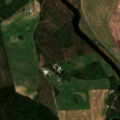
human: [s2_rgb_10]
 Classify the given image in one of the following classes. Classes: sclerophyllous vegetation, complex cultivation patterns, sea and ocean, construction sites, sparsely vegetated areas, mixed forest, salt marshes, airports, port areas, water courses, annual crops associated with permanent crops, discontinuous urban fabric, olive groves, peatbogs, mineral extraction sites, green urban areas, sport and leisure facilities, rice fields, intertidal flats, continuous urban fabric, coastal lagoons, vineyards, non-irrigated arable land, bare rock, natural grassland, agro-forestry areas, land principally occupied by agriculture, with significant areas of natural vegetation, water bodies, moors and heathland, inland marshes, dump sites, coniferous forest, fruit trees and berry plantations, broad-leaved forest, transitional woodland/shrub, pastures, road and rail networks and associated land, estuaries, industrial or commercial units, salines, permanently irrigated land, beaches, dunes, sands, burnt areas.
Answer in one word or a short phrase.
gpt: non-irrigated arable land, land principally occupied by agriculture, with significant areas of natural vegetation, coniferous forest